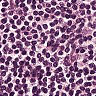
Metastatic tissue present: no